Interaction volume radius: 10 \u00c5
Interaction volume height: 30 \u00c5
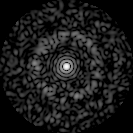
Disorder parameter: 0.8316